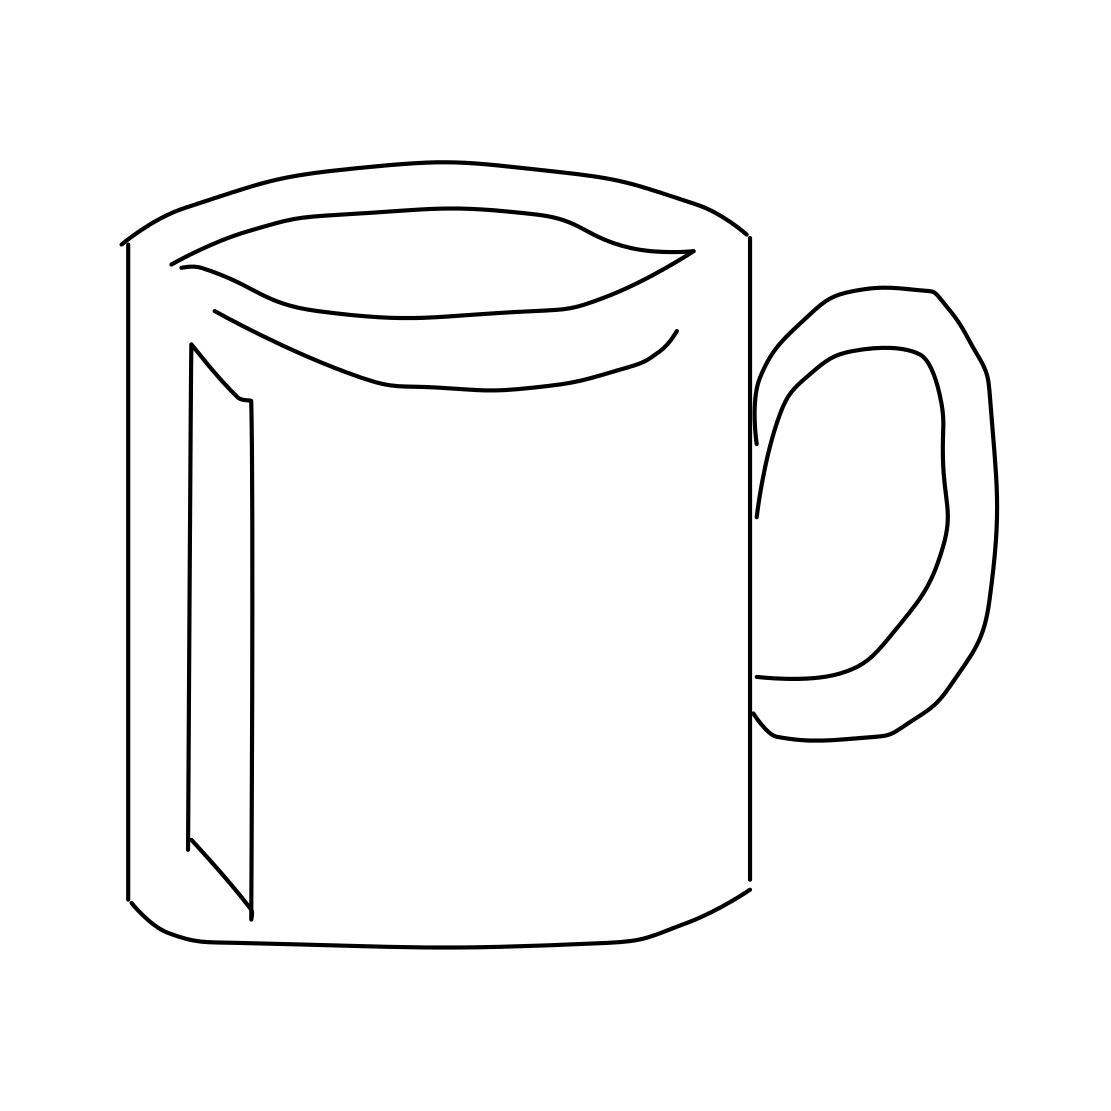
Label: cup